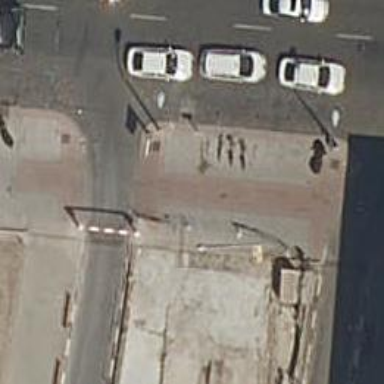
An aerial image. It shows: Bicycle parking area with stands available.